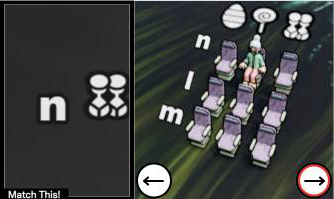
Task: seats
Answer: no